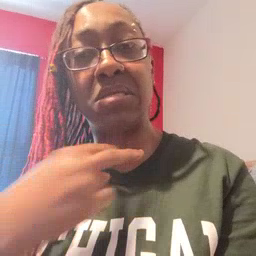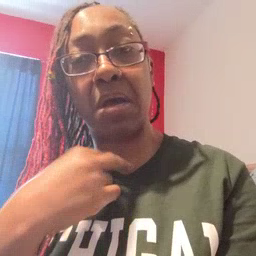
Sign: stuck